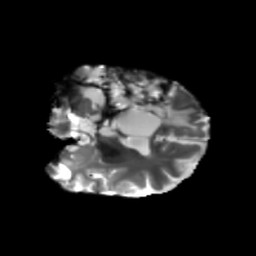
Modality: T2w
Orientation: coronal
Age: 48
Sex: male
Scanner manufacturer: siemens
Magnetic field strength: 3 T
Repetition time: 5.25 s
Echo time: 0.08 s